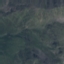
Label: HerbaceousVegetation